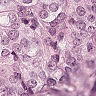
Metastatic tissue present: yes